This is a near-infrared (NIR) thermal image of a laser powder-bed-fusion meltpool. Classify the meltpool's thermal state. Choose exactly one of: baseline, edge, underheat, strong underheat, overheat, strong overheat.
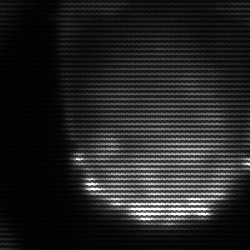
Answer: edge